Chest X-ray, PA view. Patient: 52 years old, sex M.
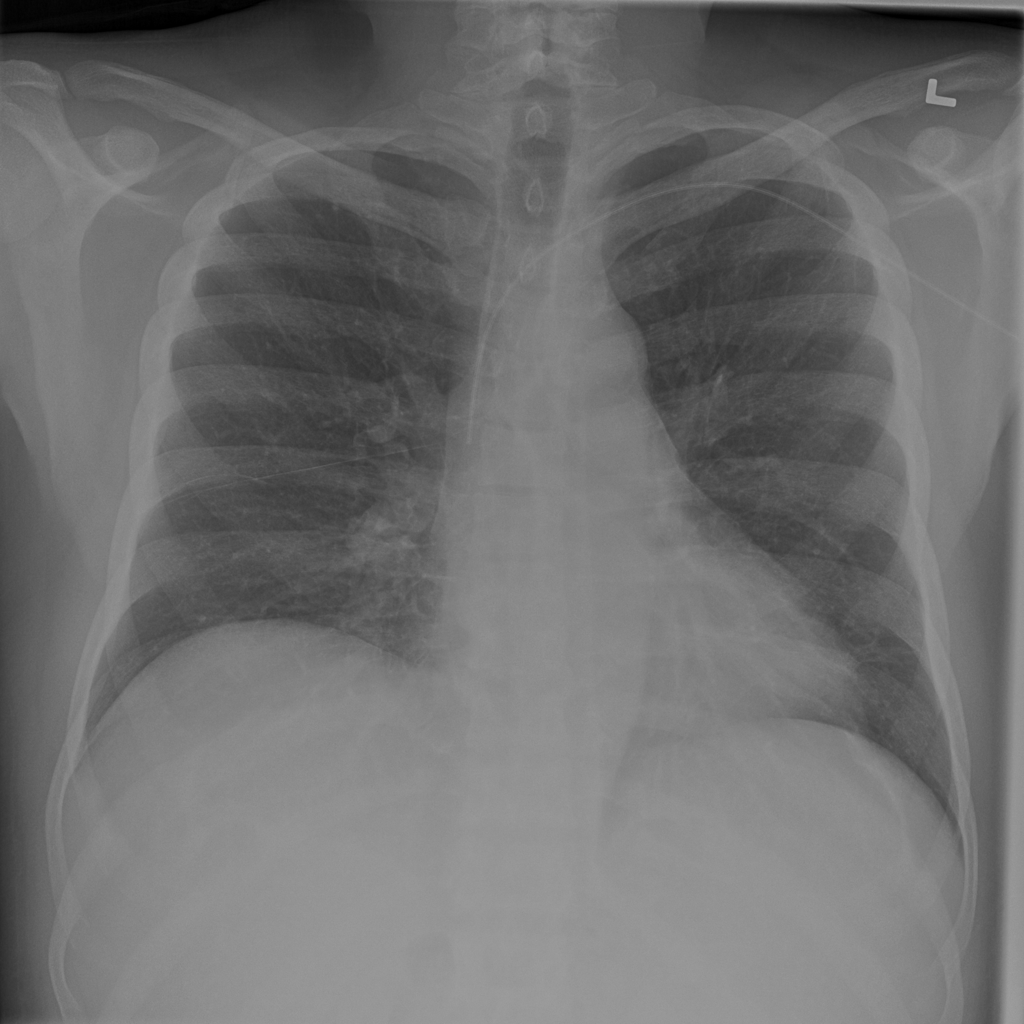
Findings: Atelectasis